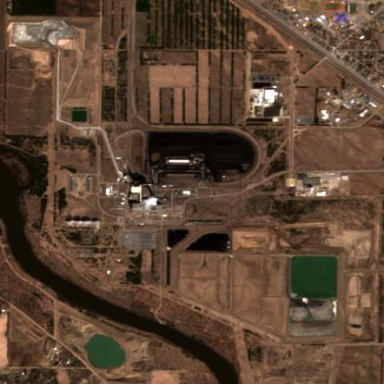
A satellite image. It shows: Industrial area with coal power plant surrounded by fence.